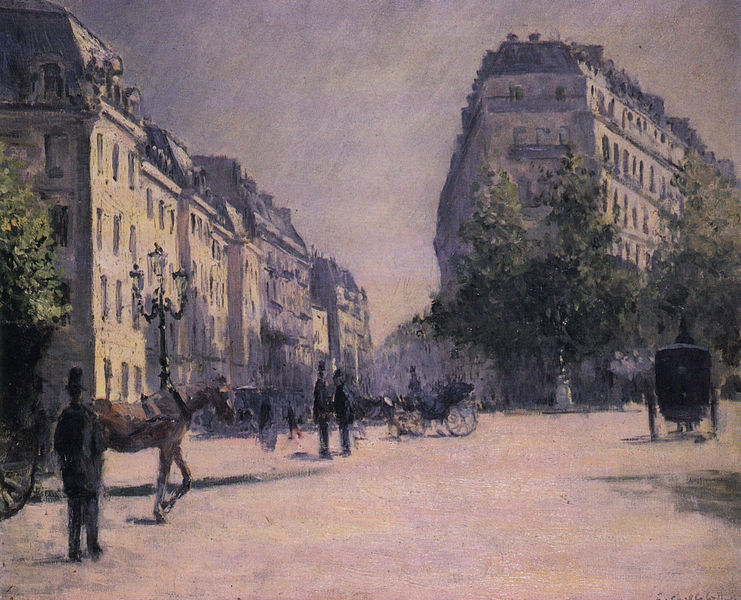
Titel: La Caserne de la Pépinière, Mietskaserne an der rue de la Pépinière
Künstler: Gustave Caillebotte
Standort: Paris
Institution: (Privatbesitz)
Schlagwörter: baum, blau, blätter, dunkel, gemälde, himmel, laub, mann, schatten, weiß, wolken, bäume, frauen, grün, impressionismus, landschaft, menschen, sand, stadt, abend, braun, fenster, frankreich, frau, grau, hut, hüte, jahrhundertwende, lampe, lampen, laterne, laternen, licht, männer, paris, schwarz, strasse, szene, säule, zeichnung, blick, dach, gebäude, haus, gespräch, malerei, zylinder, architektur, mensch, bild, herr, öl, häuser, morgen, sonne, boden, figur, personen, kontrast, rosa, brunnen, kamine, pferd, pferde, räder, statue, zaumzeug, sommer, ecke, ansicht, fassade, fassaden, passanten, pflaster, sonnenlicht, dächer, schornsteine, allee, lila, tag, violett, droschke, kutsche, kutschen, platz, speichen, rad, wagen, häuse, ölgemälde, luft, monet, manet, leuchter, frühling, impression, unscharf, flucht, grossstadt, stadtansicht, hell dunkel, eckhaus, gehsteig, stockwerk, tageslicht, dachfenster, denkmal, gauben, kreuzung, rückseite, geschirr, wägen, verschwommen, pferdekutschen, stadtlandschaft, laubbäume, malerie, alle, claude monet, etagen, grautöne, stockwerke, strassenecke, kandelaber, gaslaterne, gabelung, boulevard, häuserzeile, etage, stadtbild, pferdewagen, häuserfront, häuserreihe, droschken, hochhäuser, flaneur, landauer, dachfesnter, pferdegeschirr, gräue, alee, plaz, straßenansicht, vorabend, wenig farbe, arrondisment, mansardendächer, schornsteim, strape